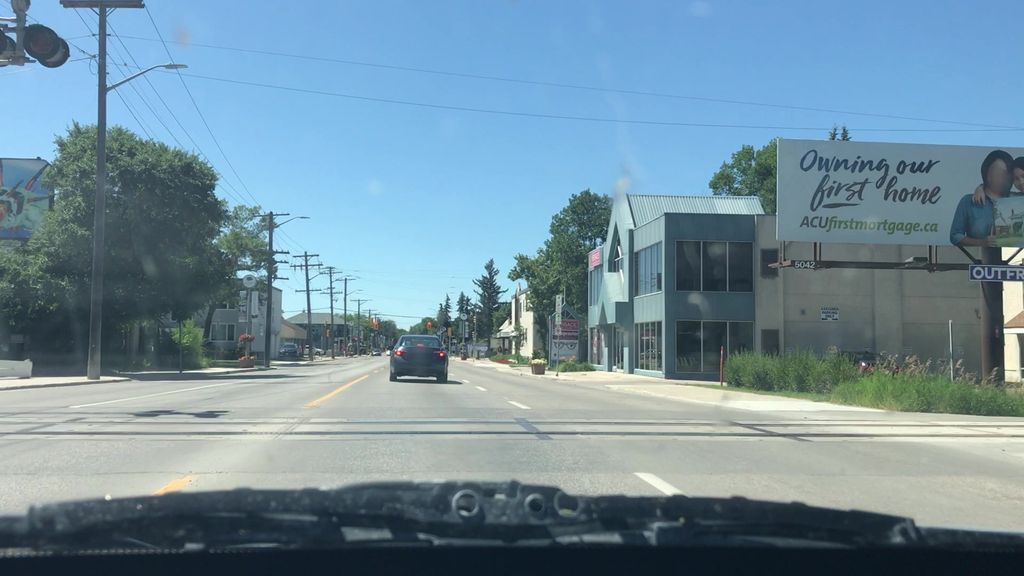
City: winnipeg